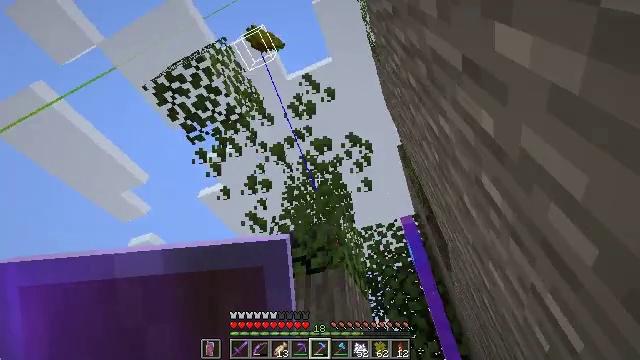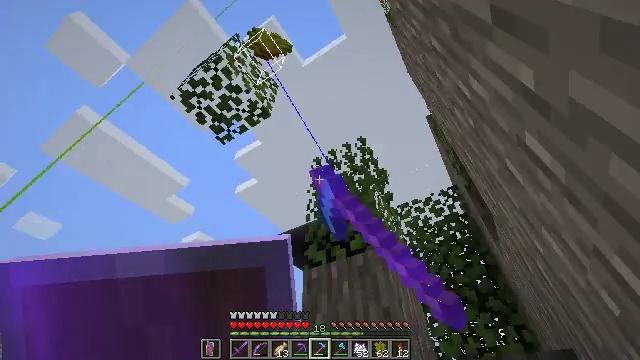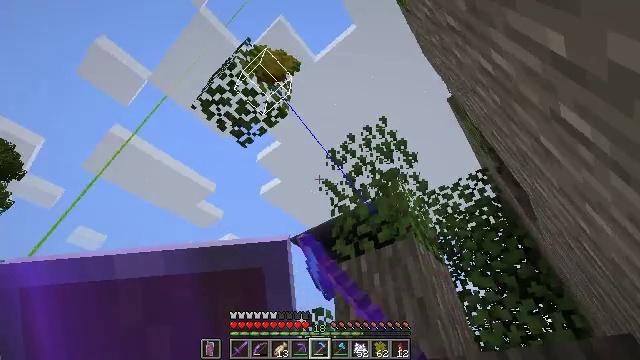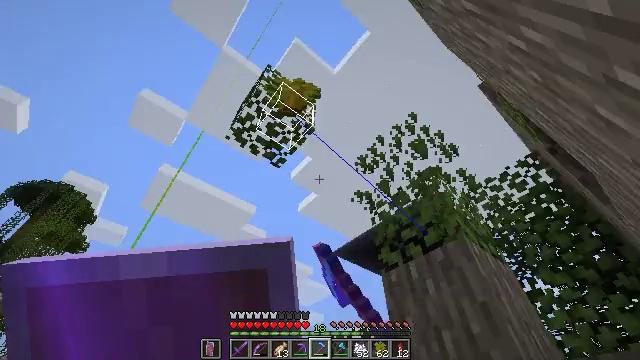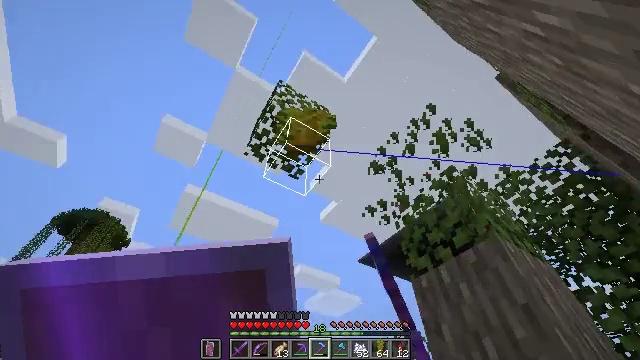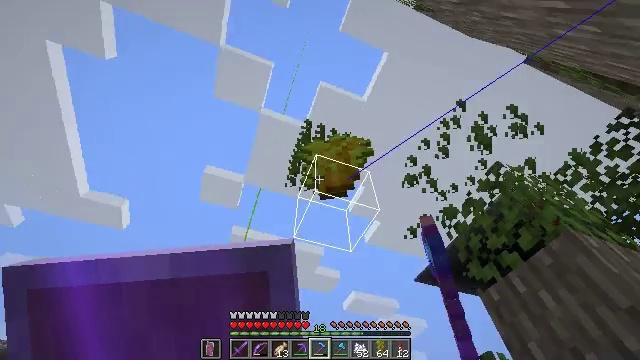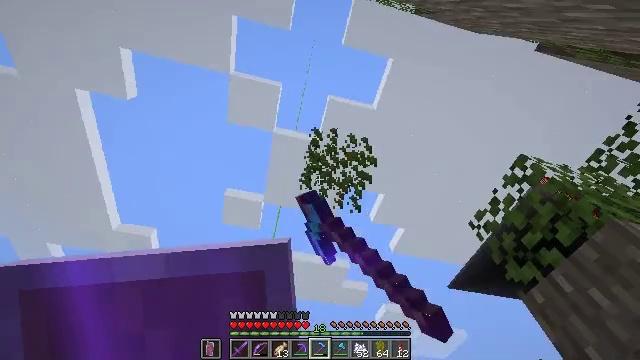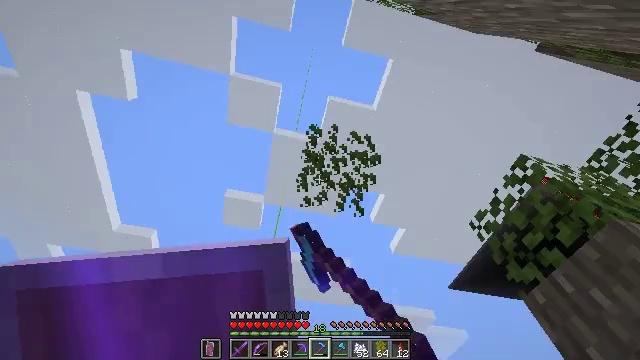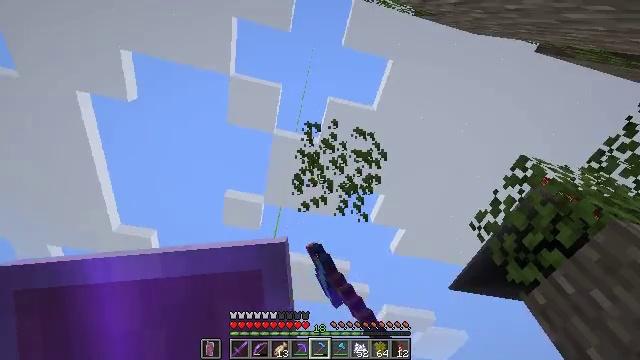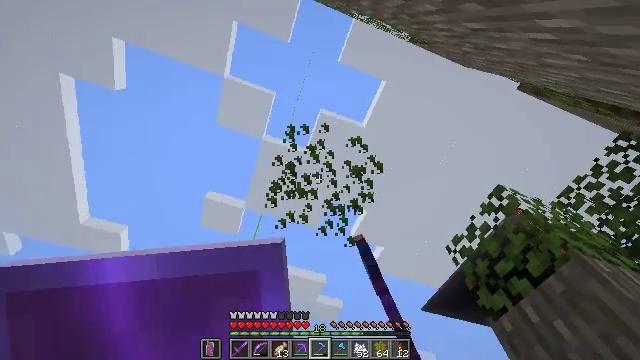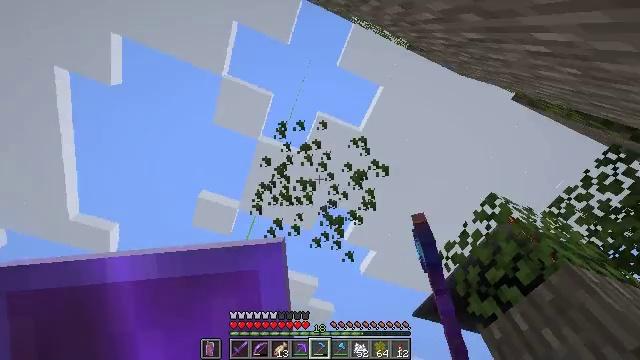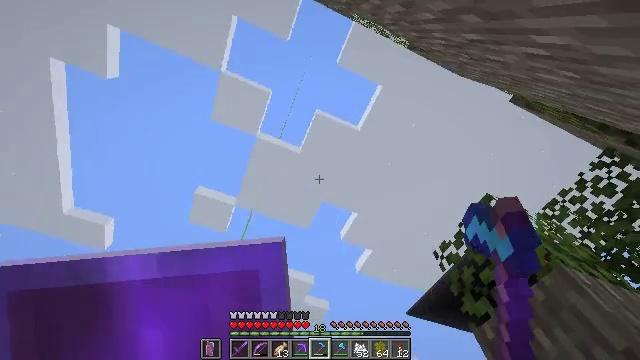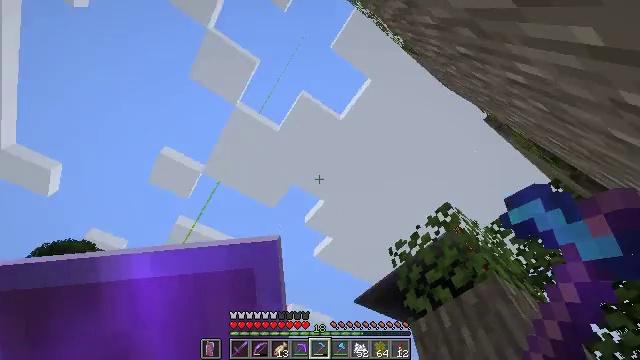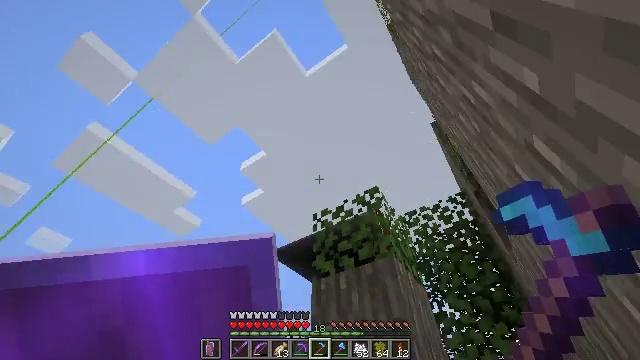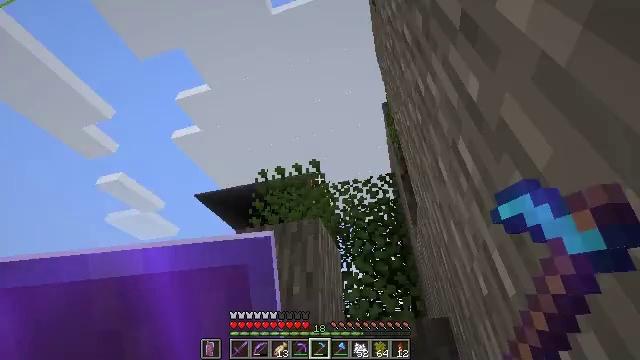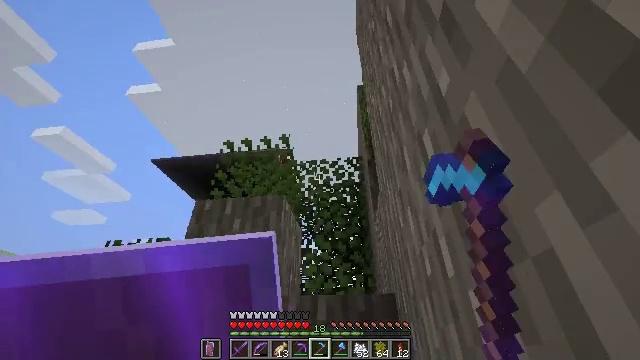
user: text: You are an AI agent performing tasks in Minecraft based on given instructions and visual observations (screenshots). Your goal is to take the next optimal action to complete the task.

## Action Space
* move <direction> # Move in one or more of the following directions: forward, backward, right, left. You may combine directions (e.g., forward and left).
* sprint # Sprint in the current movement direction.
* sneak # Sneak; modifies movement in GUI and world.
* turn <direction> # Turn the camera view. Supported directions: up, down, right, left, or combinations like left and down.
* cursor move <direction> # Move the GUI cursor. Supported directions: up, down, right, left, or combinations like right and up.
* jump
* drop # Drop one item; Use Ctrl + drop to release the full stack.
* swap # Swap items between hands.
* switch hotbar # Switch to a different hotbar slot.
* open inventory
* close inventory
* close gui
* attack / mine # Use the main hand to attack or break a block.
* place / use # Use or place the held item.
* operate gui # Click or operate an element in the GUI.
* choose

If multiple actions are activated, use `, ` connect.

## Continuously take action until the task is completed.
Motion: motion action
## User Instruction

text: Harvest acacia leaves with your hand or a tool.
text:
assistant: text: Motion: turn left and down, attack / mine
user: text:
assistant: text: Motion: turn left and down, attack / mine
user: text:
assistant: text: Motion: turn left and up, attack / mine
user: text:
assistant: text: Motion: turn left and up, attack / mine
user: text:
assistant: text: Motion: turn left and up, attack / mine
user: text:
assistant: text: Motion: turn left and up, attack / mine
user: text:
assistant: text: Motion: attack / mine
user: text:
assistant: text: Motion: attack / mine
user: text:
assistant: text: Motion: turn right and up, attack / mine
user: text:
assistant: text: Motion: turn right, attack / mine
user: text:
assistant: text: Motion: turn right, attack / mine
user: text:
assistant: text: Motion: turn right and down, attack / mine
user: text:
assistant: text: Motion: turn right and down, attack / mine
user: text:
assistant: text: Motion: turn right and down, attack / mine
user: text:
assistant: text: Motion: turn right and down, attack / mine
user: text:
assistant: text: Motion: attack / mine
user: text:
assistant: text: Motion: turn left and down, attack / mine
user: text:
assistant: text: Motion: turn left and down, attack / mine
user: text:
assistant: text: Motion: turn left and down, attack / mine
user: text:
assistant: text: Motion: turn left, attack / mine
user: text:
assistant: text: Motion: attack / mine
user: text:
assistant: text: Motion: turn right, attack / mine
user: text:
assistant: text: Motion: turn right and down, attack / mine
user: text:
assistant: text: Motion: turn right and down, attack / mine
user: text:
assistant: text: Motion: turn right and down, attack / mine
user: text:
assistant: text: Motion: attack / mine
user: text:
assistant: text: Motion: turn left, attack / mine
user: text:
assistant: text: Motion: turn left and down, attack / mine
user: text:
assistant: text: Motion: turn left, attack / mine
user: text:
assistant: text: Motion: attack / mine